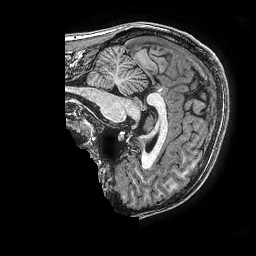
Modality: T1w
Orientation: sagittal
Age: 17
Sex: male
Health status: ill
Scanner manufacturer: ge
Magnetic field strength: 3 T
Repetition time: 0.0077 s
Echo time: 0.003436 s